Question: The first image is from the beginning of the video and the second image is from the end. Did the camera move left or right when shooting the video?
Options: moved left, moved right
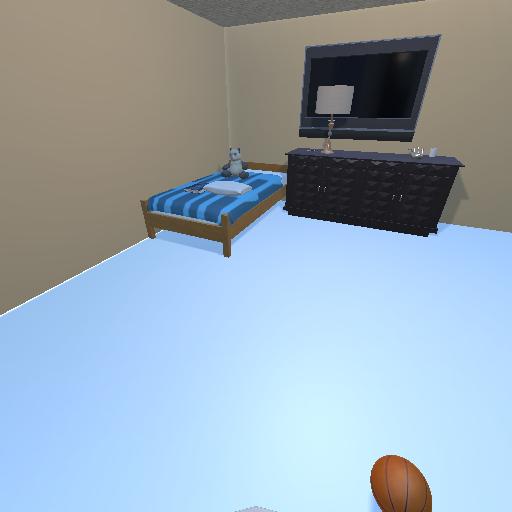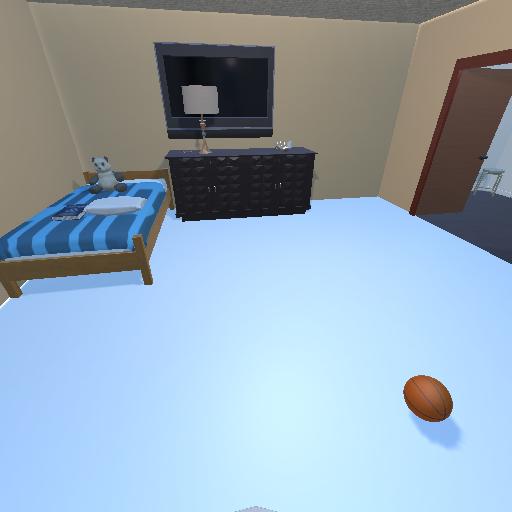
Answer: moved left